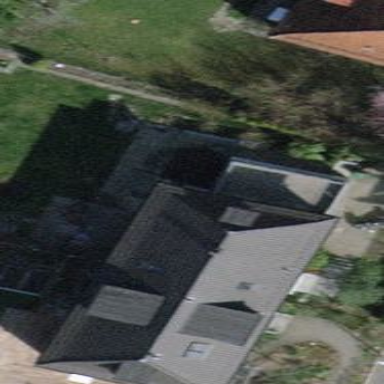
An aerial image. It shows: The building has hipped roof. The orientation of the roof is across.